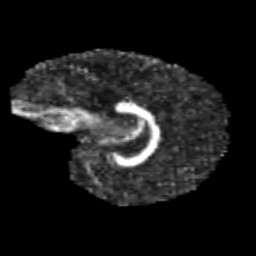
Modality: FA
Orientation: sagittal
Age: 10
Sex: female
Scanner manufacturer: siemens
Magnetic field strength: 3 T
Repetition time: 3.8 s
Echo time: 0.07 s